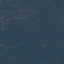
Label: Forest